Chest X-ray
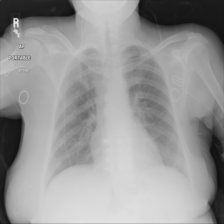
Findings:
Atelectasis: negative
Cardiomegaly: negative
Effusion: negative
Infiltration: negative
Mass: negative
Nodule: negative
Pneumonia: negative
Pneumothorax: negative
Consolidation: negative
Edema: negative
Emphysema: negative
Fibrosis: negative
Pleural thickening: negative
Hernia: negative